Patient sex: F
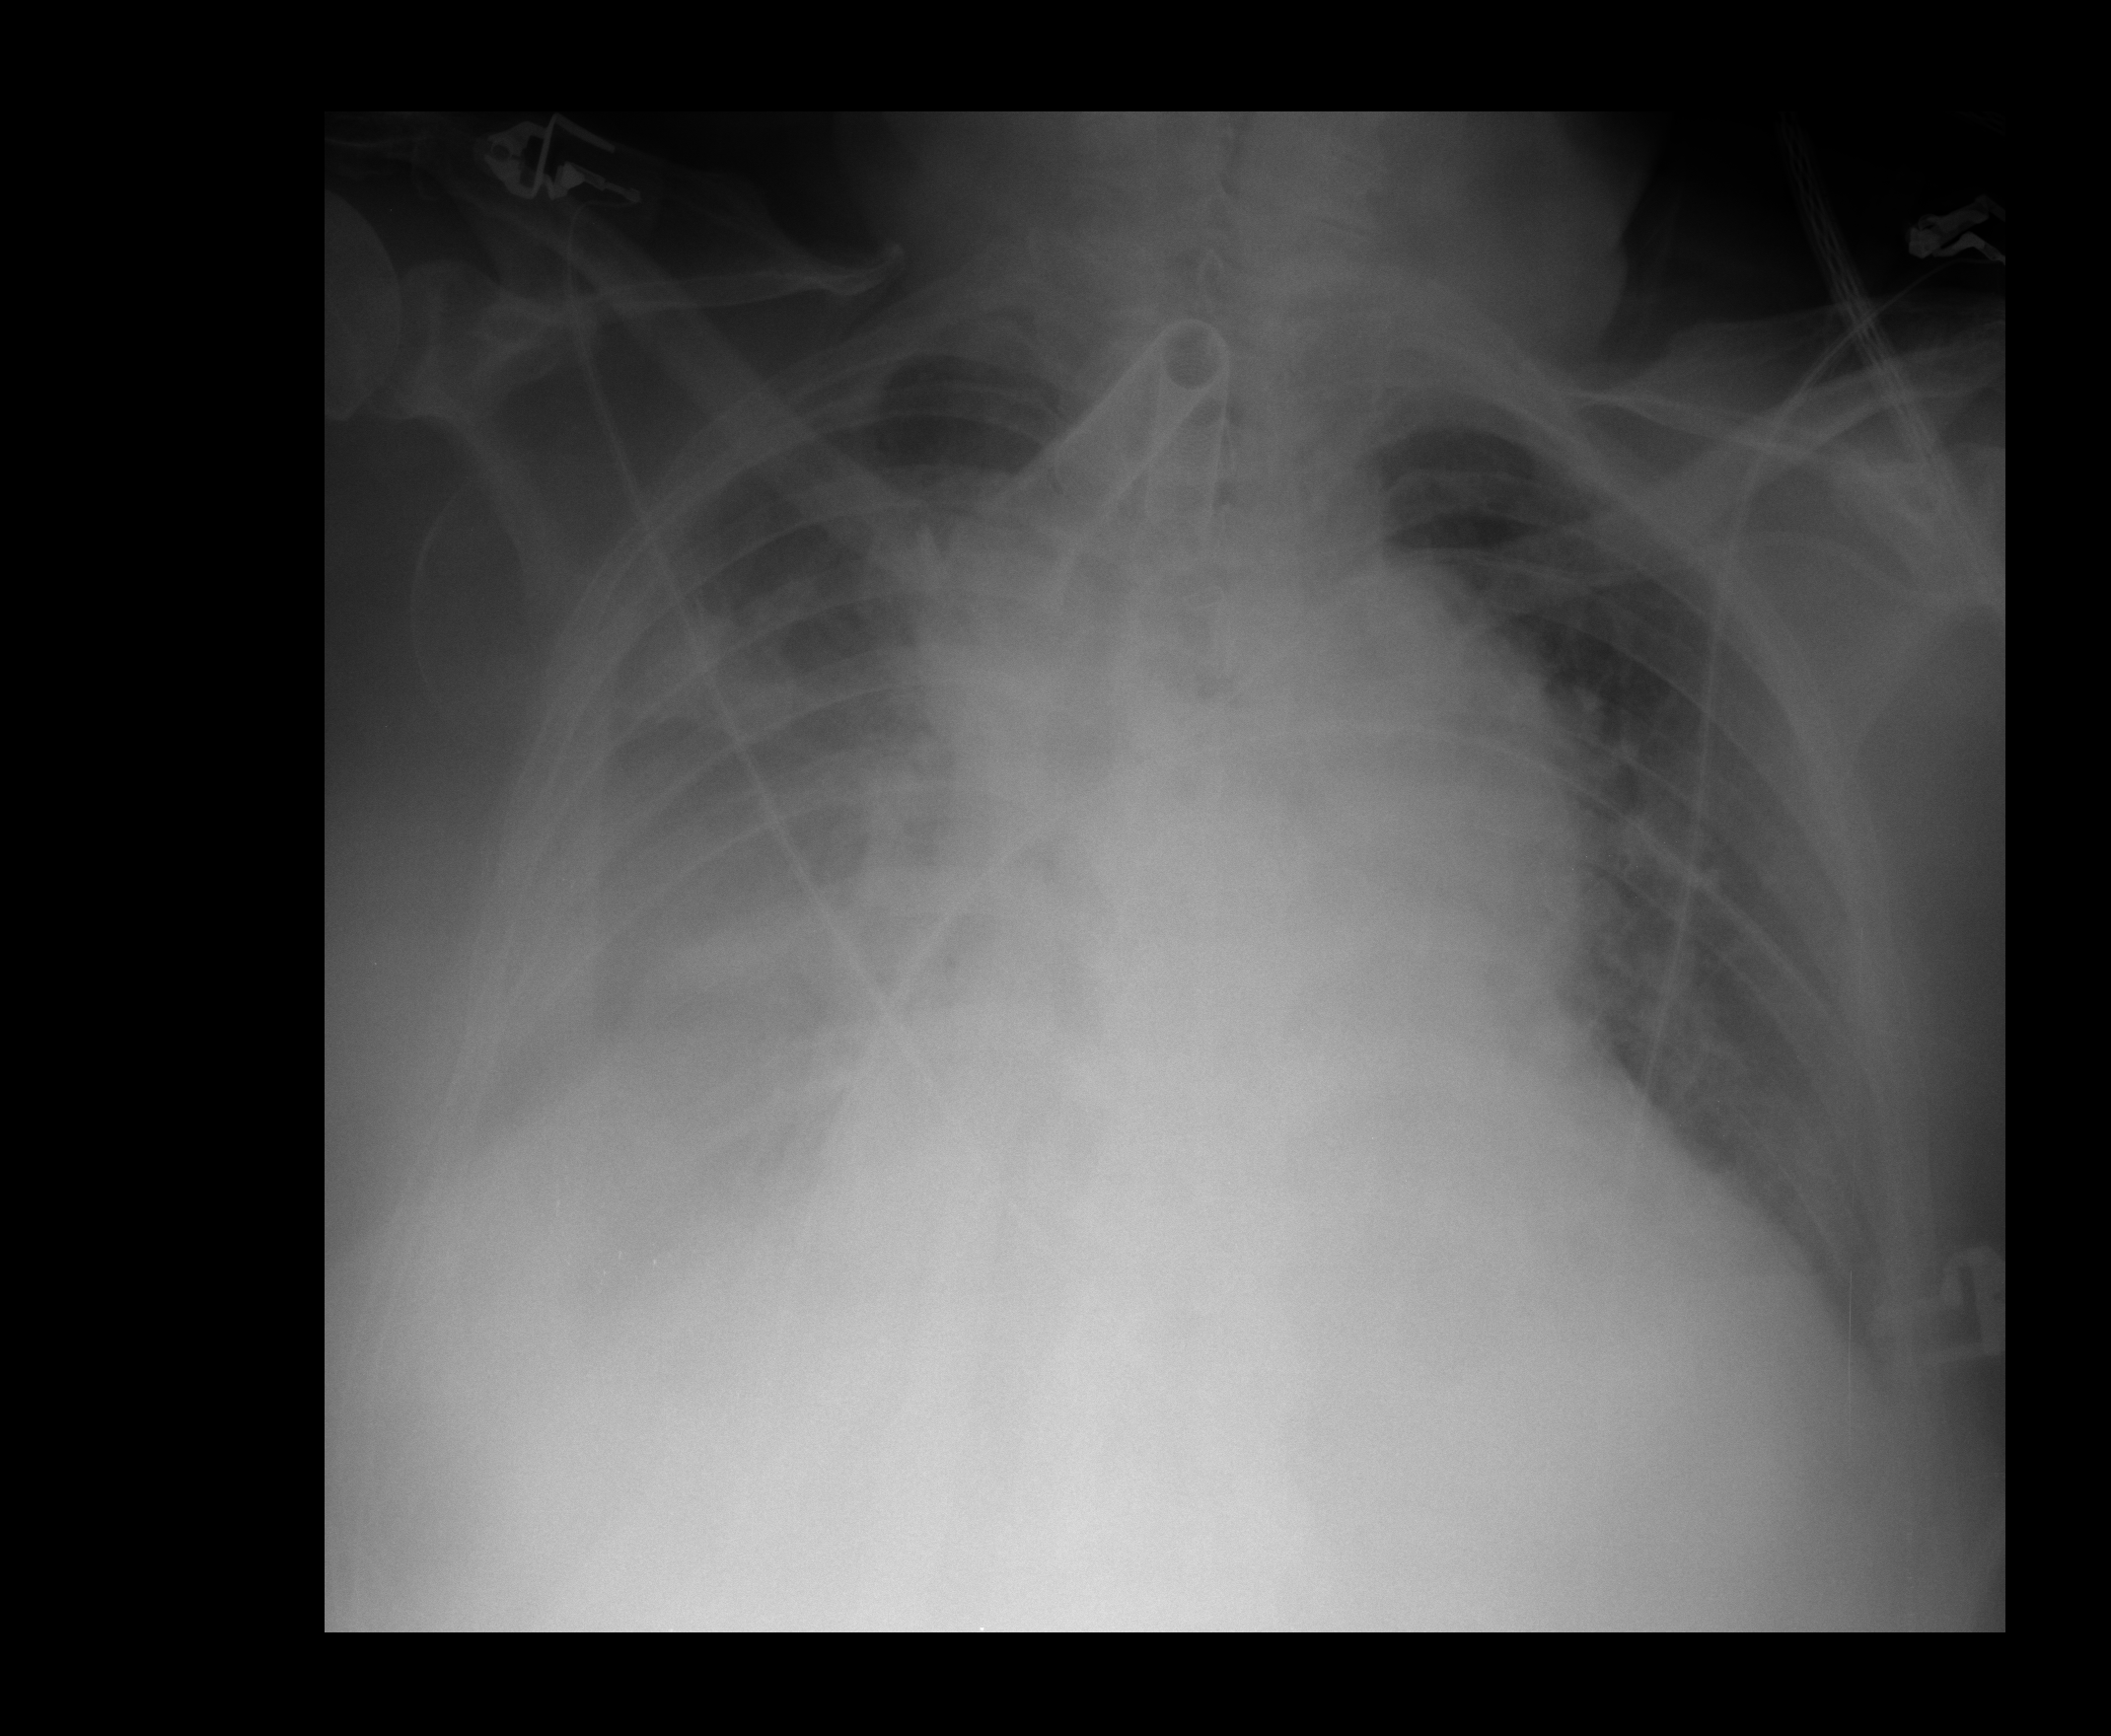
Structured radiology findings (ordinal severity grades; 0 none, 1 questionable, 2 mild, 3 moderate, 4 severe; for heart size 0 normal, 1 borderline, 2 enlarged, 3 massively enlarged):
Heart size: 2
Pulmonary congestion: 3
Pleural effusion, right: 3
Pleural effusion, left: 2
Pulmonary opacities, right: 3
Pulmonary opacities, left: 2
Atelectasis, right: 2
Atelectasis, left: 2